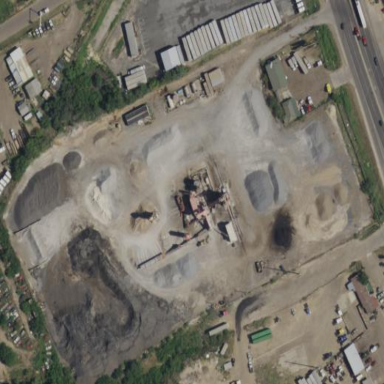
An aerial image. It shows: Quarry area.